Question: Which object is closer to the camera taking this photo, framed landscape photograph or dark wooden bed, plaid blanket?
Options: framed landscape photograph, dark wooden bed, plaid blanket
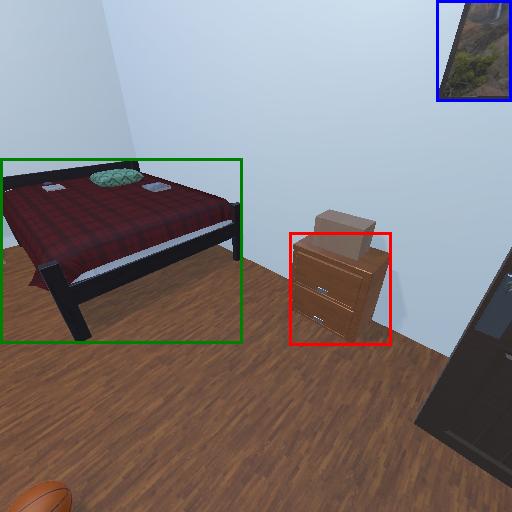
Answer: framed landscape photograph